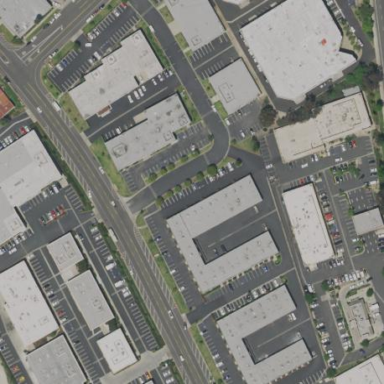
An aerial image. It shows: Office building.